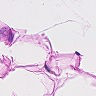
Metastatic tissue present: no